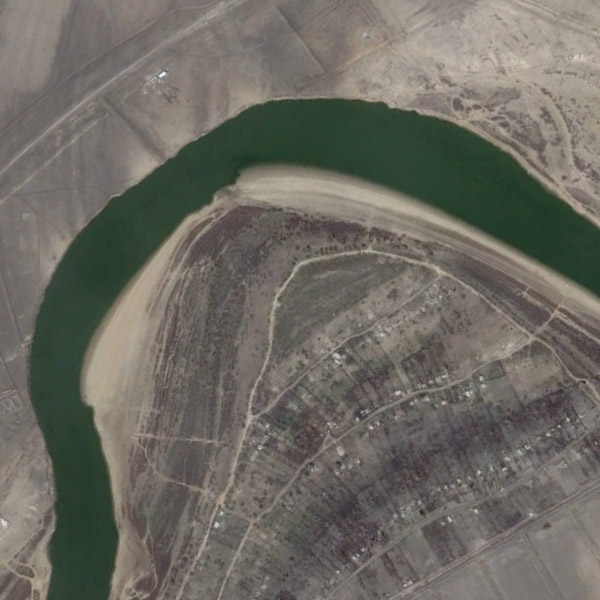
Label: River